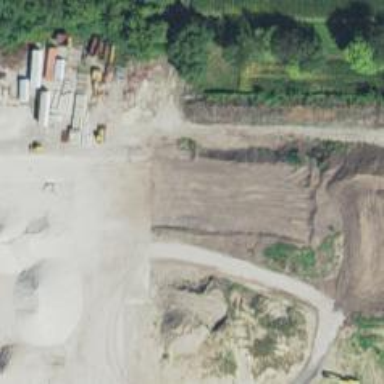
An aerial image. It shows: Quarry area.